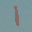
Label: 1